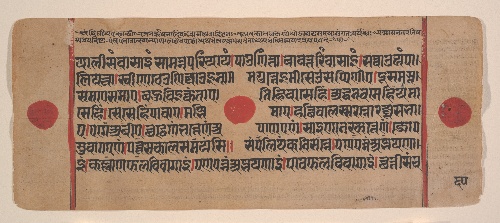
Date: 15th century
Object type: Folio
Classification: Paintings
Medium: Ink, opaque watercolor, and gold on paper
Culture: India (Gujarat)
Dimensions: 4 3/8 x 10 5/8 in. (11.1 x 27 cm)
Department: Asian Art
Credit line: Rogers Fund, 1955
Accession year: 1955
Repository: Metropolitan Museum of Art, New York, NY